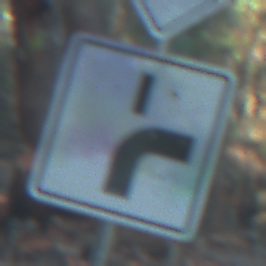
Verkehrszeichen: VerlaufVorfahrtsstrasse8
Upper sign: Vorfahrtsstrasse
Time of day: MorningAfternoon
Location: Outdoor (Nature)
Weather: Clear
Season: NotSpecified
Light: Natural